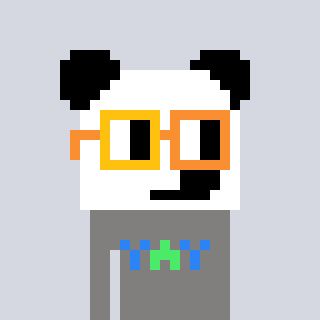
a pixel art character with square yellow and orange glasses, a panda-shaped head and a bluegrey-colored body on a cool background